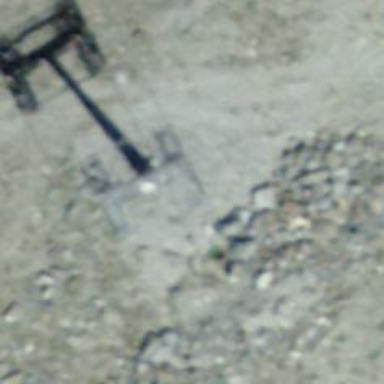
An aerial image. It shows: Pylon for aerialway.